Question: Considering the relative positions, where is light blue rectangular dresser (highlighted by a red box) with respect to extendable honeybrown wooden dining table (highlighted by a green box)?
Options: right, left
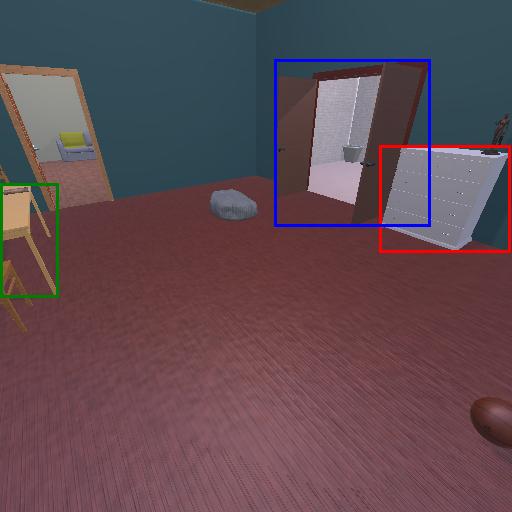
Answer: right